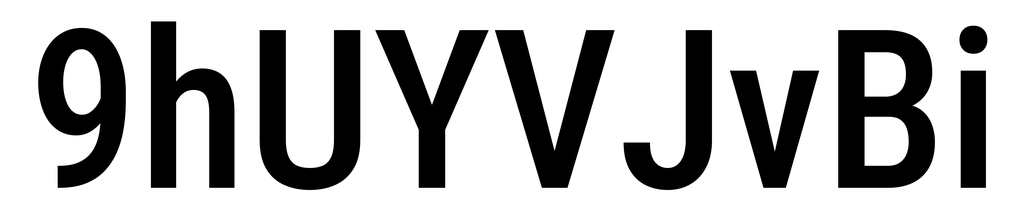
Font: Roboto_Condensed_Medium